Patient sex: F
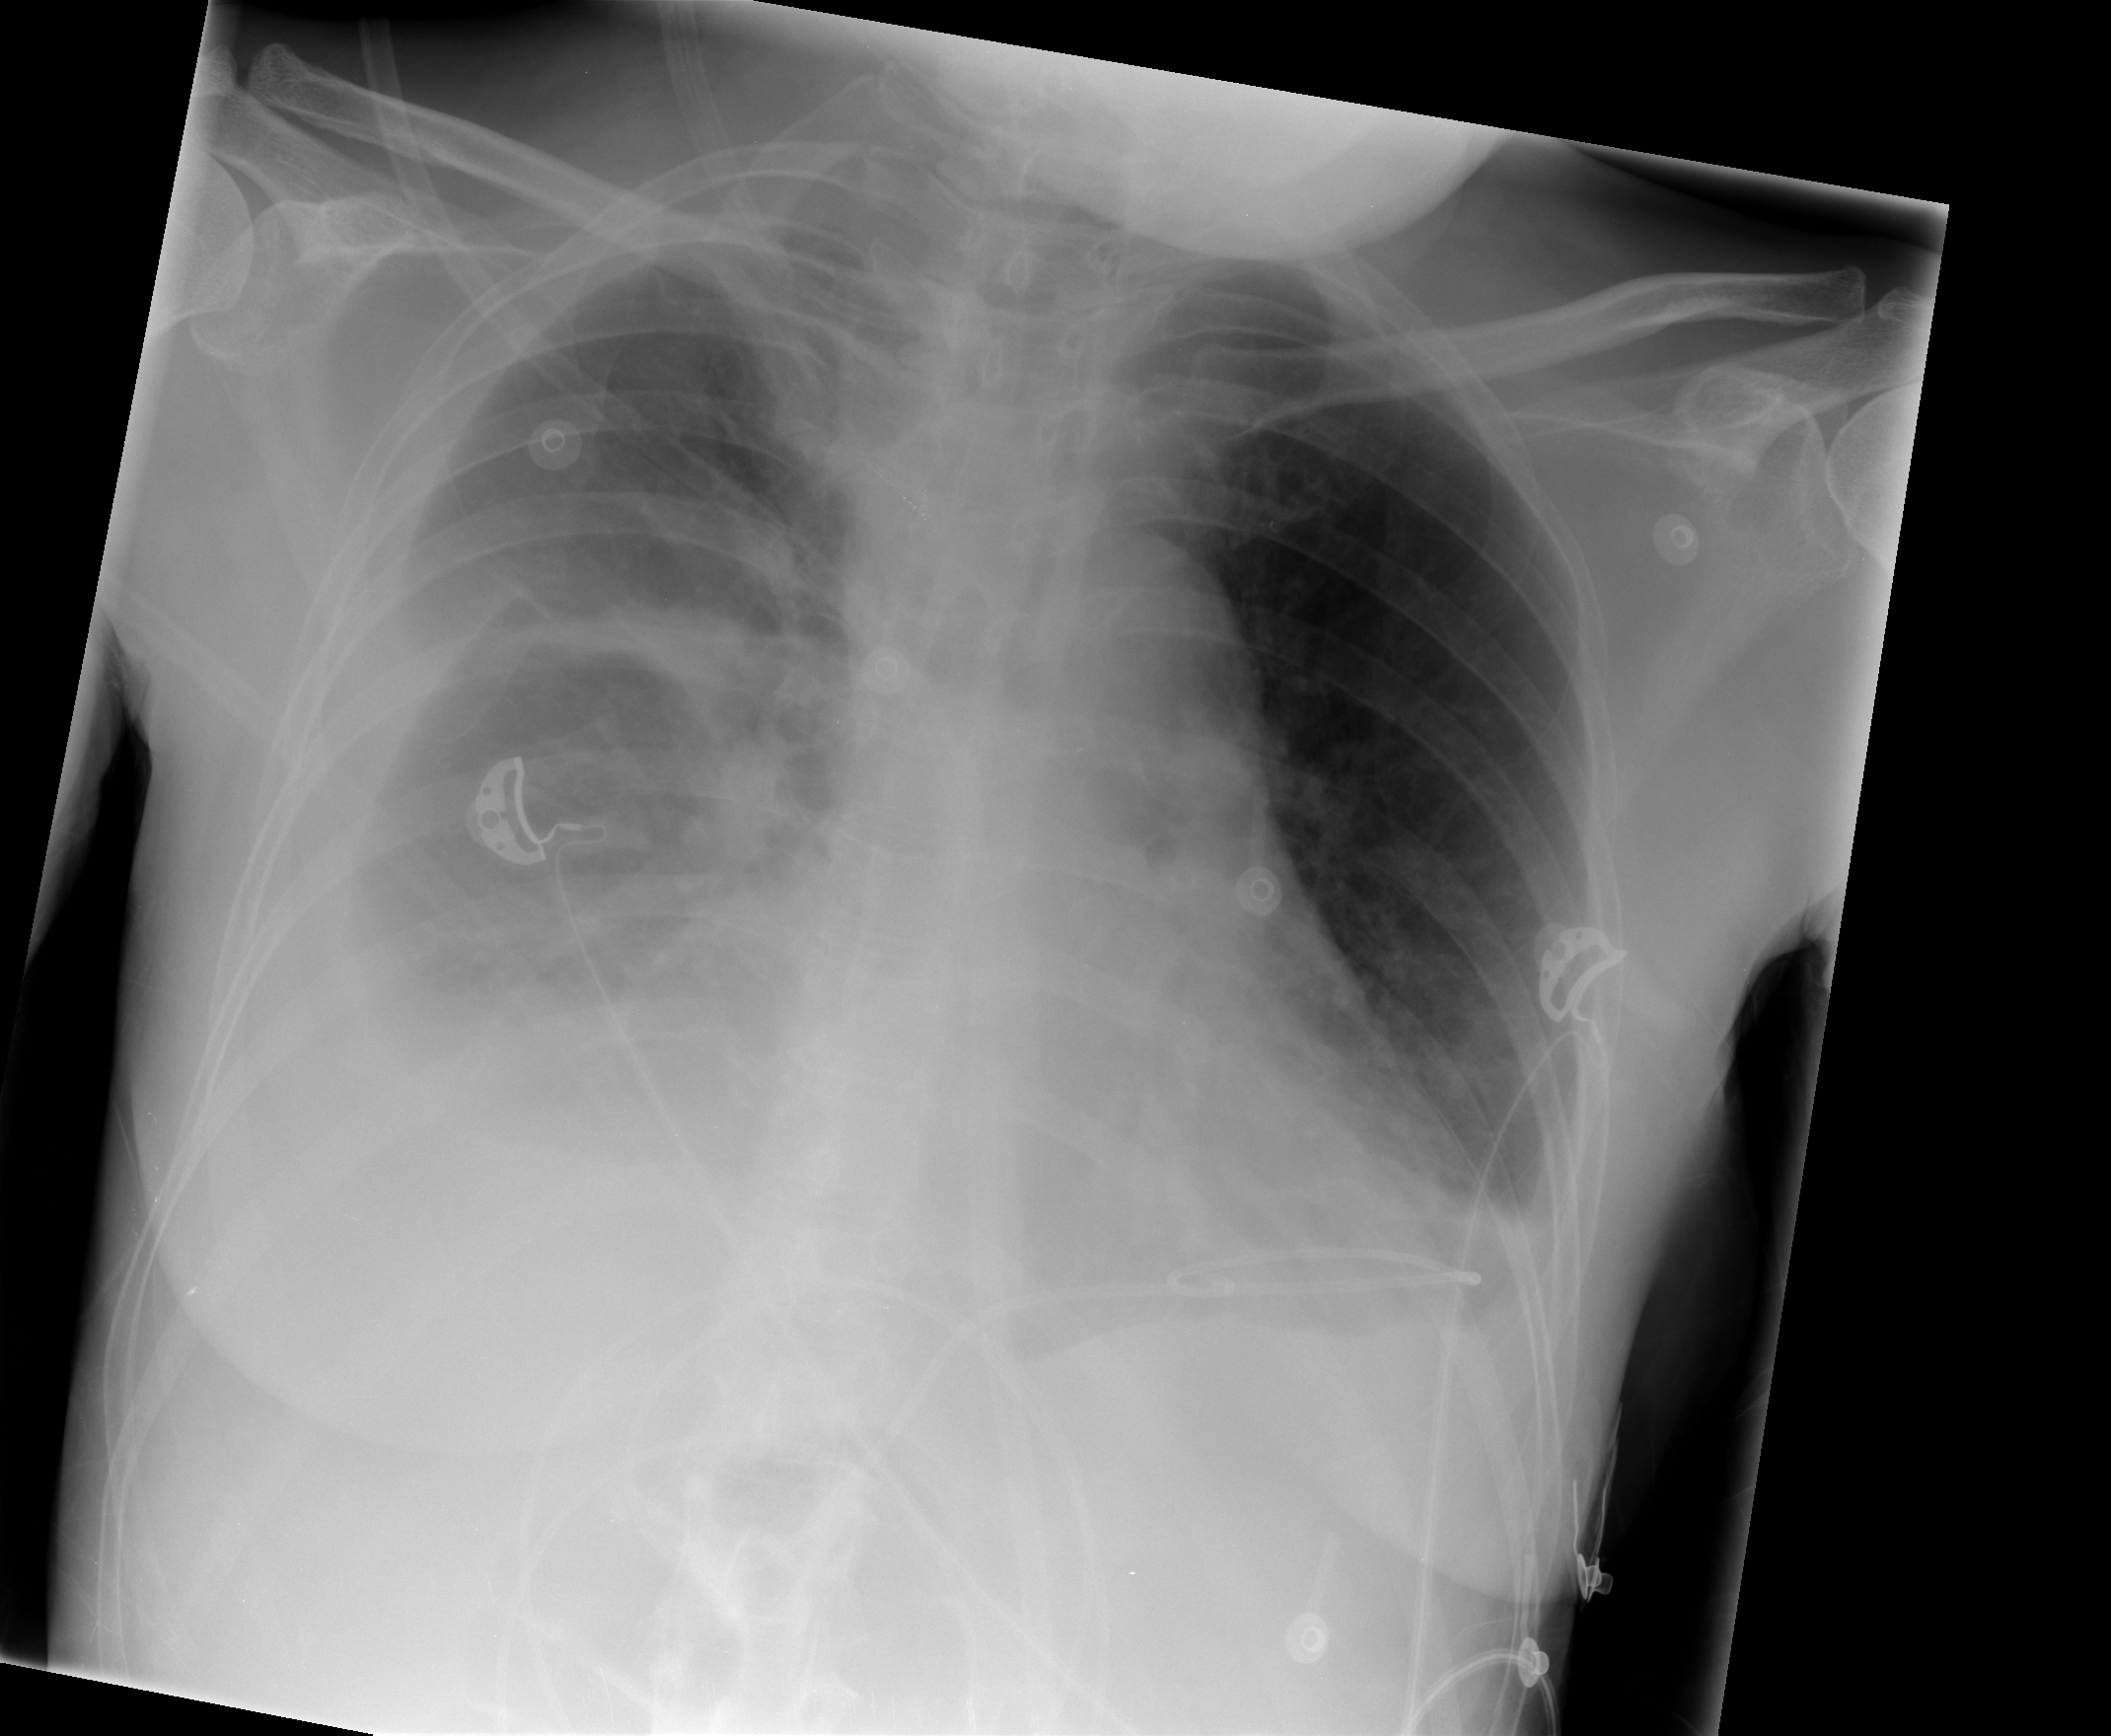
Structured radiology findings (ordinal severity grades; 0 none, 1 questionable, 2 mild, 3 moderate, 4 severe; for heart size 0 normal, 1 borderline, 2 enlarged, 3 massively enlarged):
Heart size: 0
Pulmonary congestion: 0
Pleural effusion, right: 3
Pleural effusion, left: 1
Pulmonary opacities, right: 0
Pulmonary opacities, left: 0
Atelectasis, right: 2
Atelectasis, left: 0